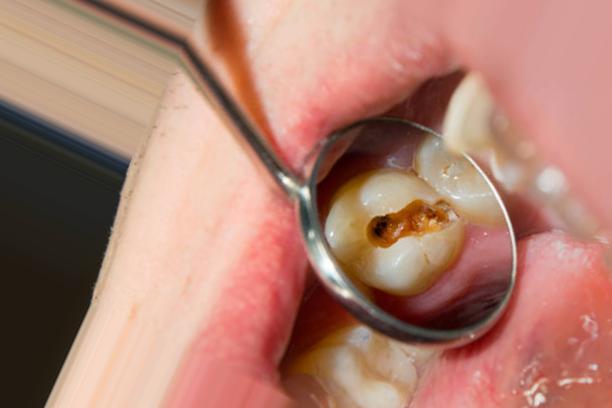
Condition: Caries